Interaction volume radius: 5 \u00c5
Interaction volume height: 10 \u00c5
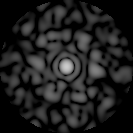
Disorder parameter: 0.8563